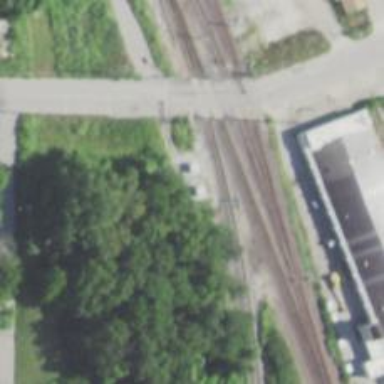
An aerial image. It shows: Railway spur junction.